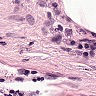
Metastatic tissue present: no